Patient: sex M, age 50
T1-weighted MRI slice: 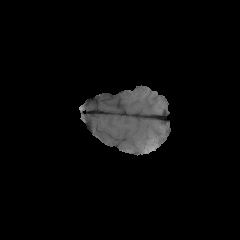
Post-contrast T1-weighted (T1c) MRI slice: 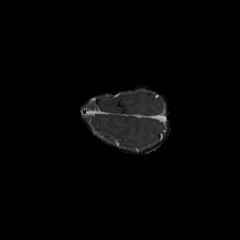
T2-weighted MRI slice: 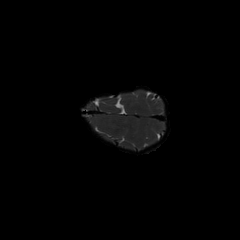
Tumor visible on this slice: no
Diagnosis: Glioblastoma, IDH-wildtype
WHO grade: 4